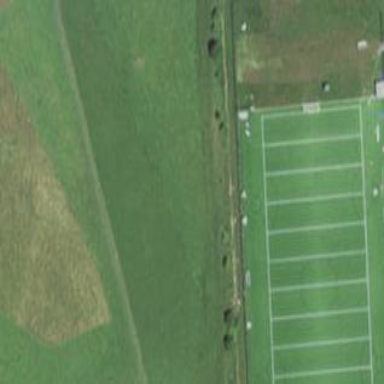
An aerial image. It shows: American football pitch for leisure and sport activities.